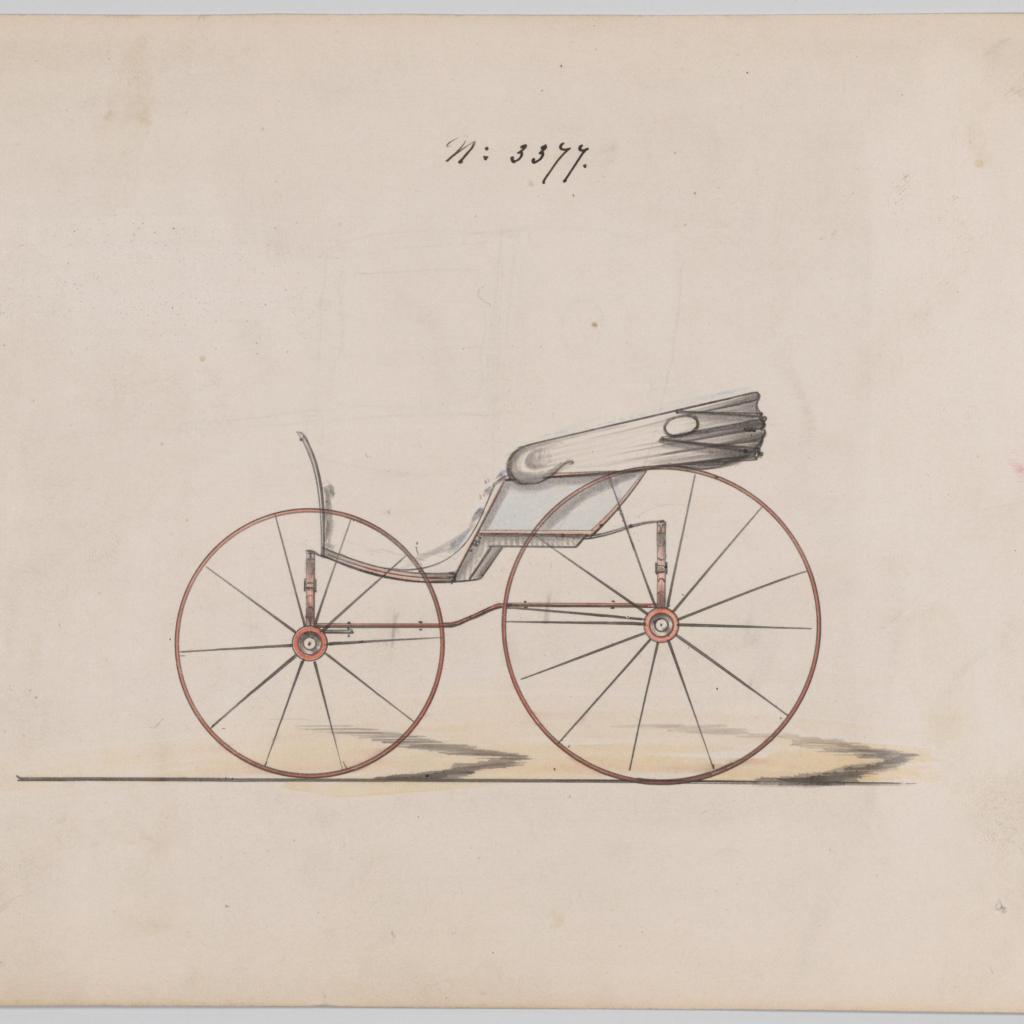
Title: Design for Pony Phaeton, no. 3377
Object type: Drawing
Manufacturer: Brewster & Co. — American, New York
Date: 1877
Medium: Pen and black ink, watercolor and gouache
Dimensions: Sheet: 6 1/4 x 9 1/8 in. (15.9 x 23.2 cm)
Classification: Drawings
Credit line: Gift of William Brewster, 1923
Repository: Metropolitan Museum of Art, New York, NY